Question: How to position the smaller nested box, so it appeared in the top right corner (see image below)?

Here is my current, wrong implementation:
'''
ewcommand\TBox[3][]{%
ikz
ode[draw,ultra thick,text width=#2,align=left,#1] {#3};}
\TBox{14cm}{%
\TBox{10cm}{xxx space{9cm}} \TBox{3cm} \
}
'''
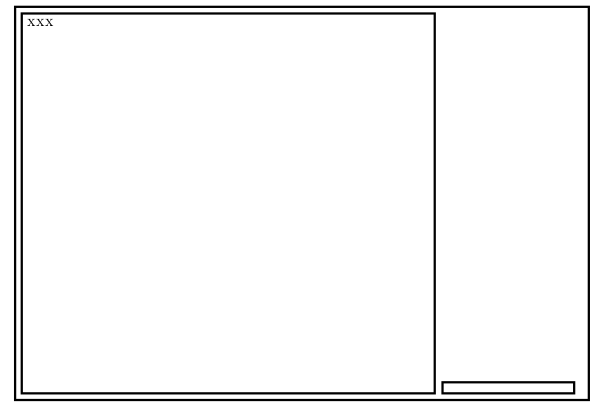
Answer: It would be better to place all your boxes in a single 'tikzpicture', because right now you are nesting them which is in general not a good idea.
To come back to your original question, you can use 'baseline=(current bounding box.north)' to top align the boxes:
'''
\documentclass{article}
\usepackage{tikz}
\newcommand\TBox[3][]{%
\tikz\node[draw,ultra thick,text width=#2,align=left,#1,baseline=(current bounding box.north)] {#3};}
\begin{document}
\TBox{14cm}{%
\TBox{10cm}{xxx \vspace{9cm}} \TBox{3cm} \\
}
\end{document}
'''
<URL>